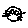
Label: cat